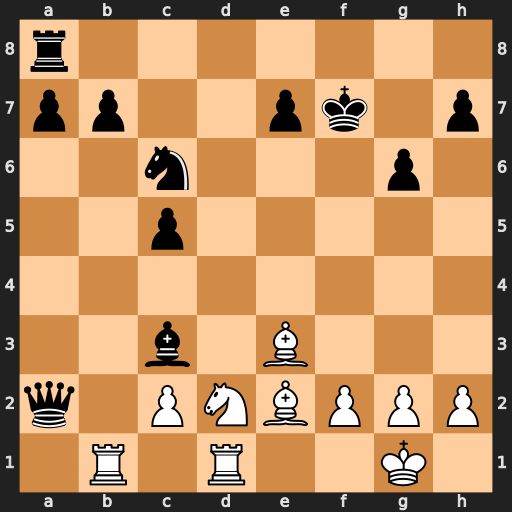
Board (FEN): r7/pp2pk1p/2n3p1/2p5/8/2b1B3/q1PNBPPP/1R1R2K1
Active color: w
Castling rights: -
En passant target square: -
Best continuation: Bc4+ Qxc4 Nxc4